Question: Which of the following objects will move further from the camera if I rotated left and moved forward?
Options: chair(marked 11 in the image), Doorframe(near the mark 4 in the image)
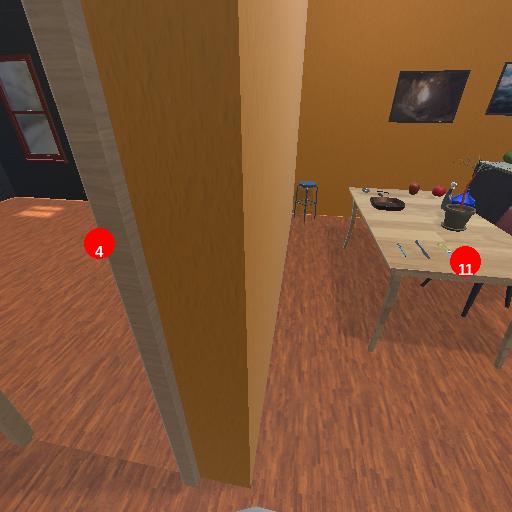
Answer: chair(marked 11 in the image)